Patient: sex M, age 61
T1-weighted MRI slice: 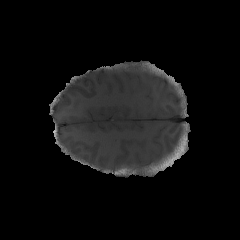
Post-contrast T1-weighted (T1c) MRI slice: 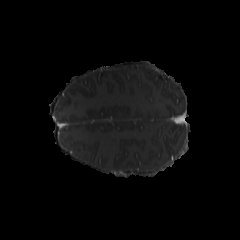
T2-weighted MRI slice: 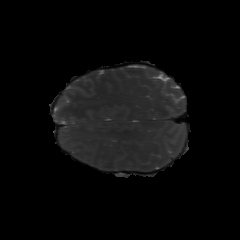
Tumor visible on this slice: no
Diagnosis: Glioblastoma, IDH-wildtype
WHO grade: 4